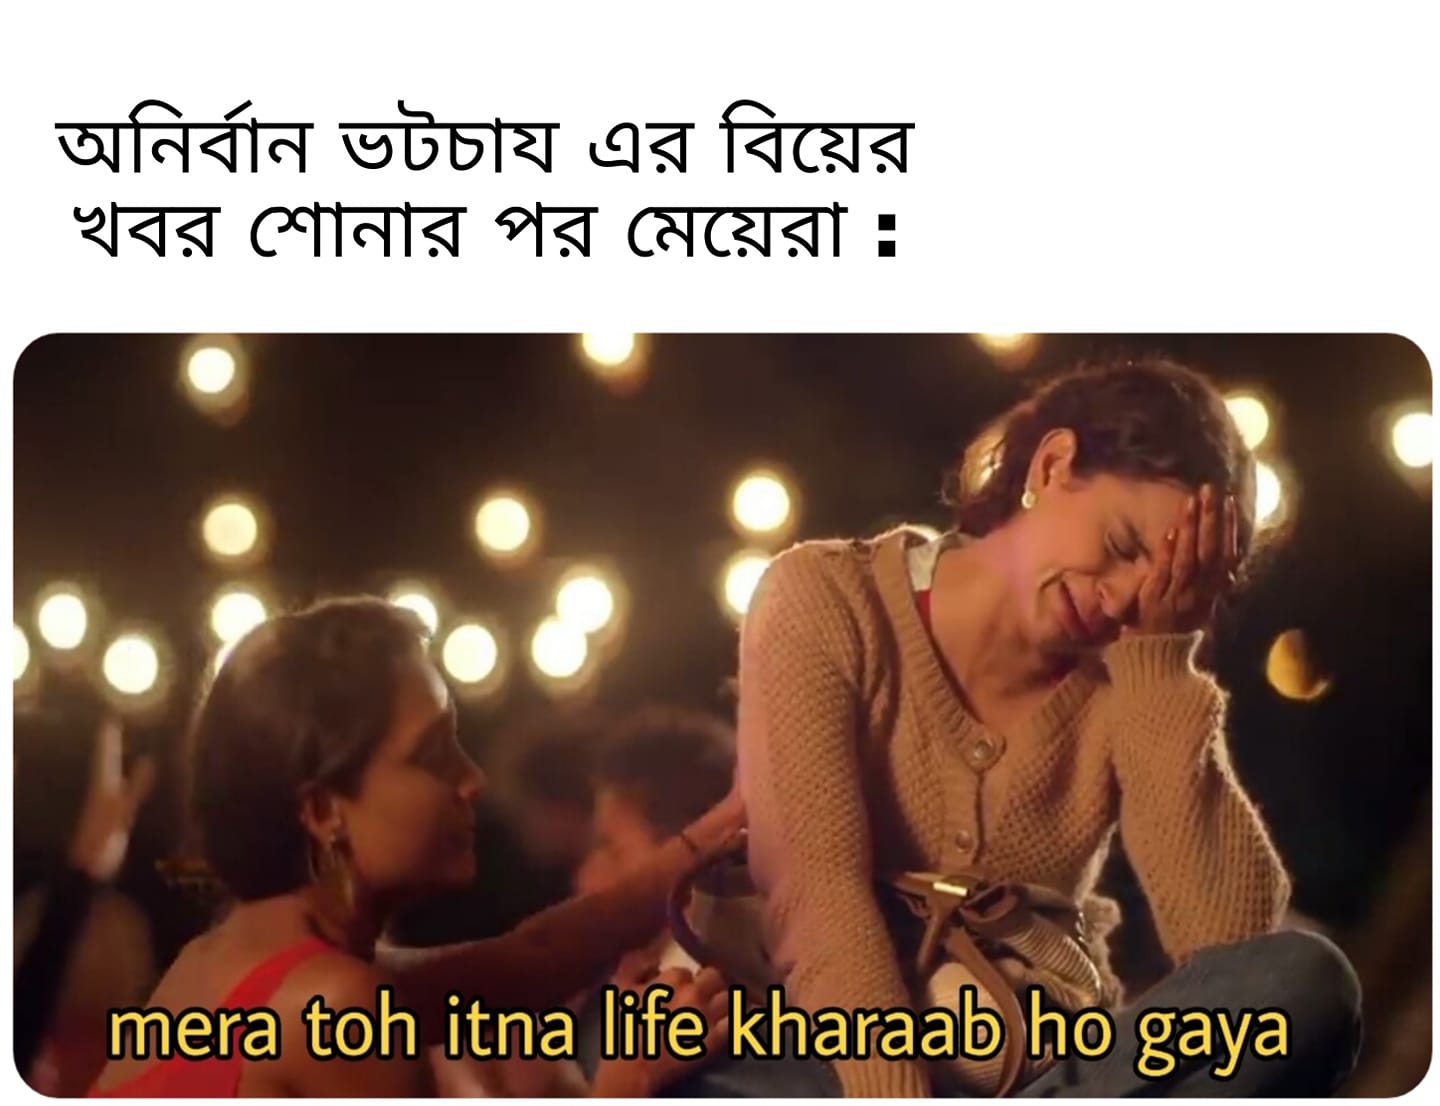
Caption: অনির্বান ভট্টাচার্য এর বিয়ের খবর শোনার পর মেয়েরা   mera toh itna life kharaab ho gaya
Label: non-hate